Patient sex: M
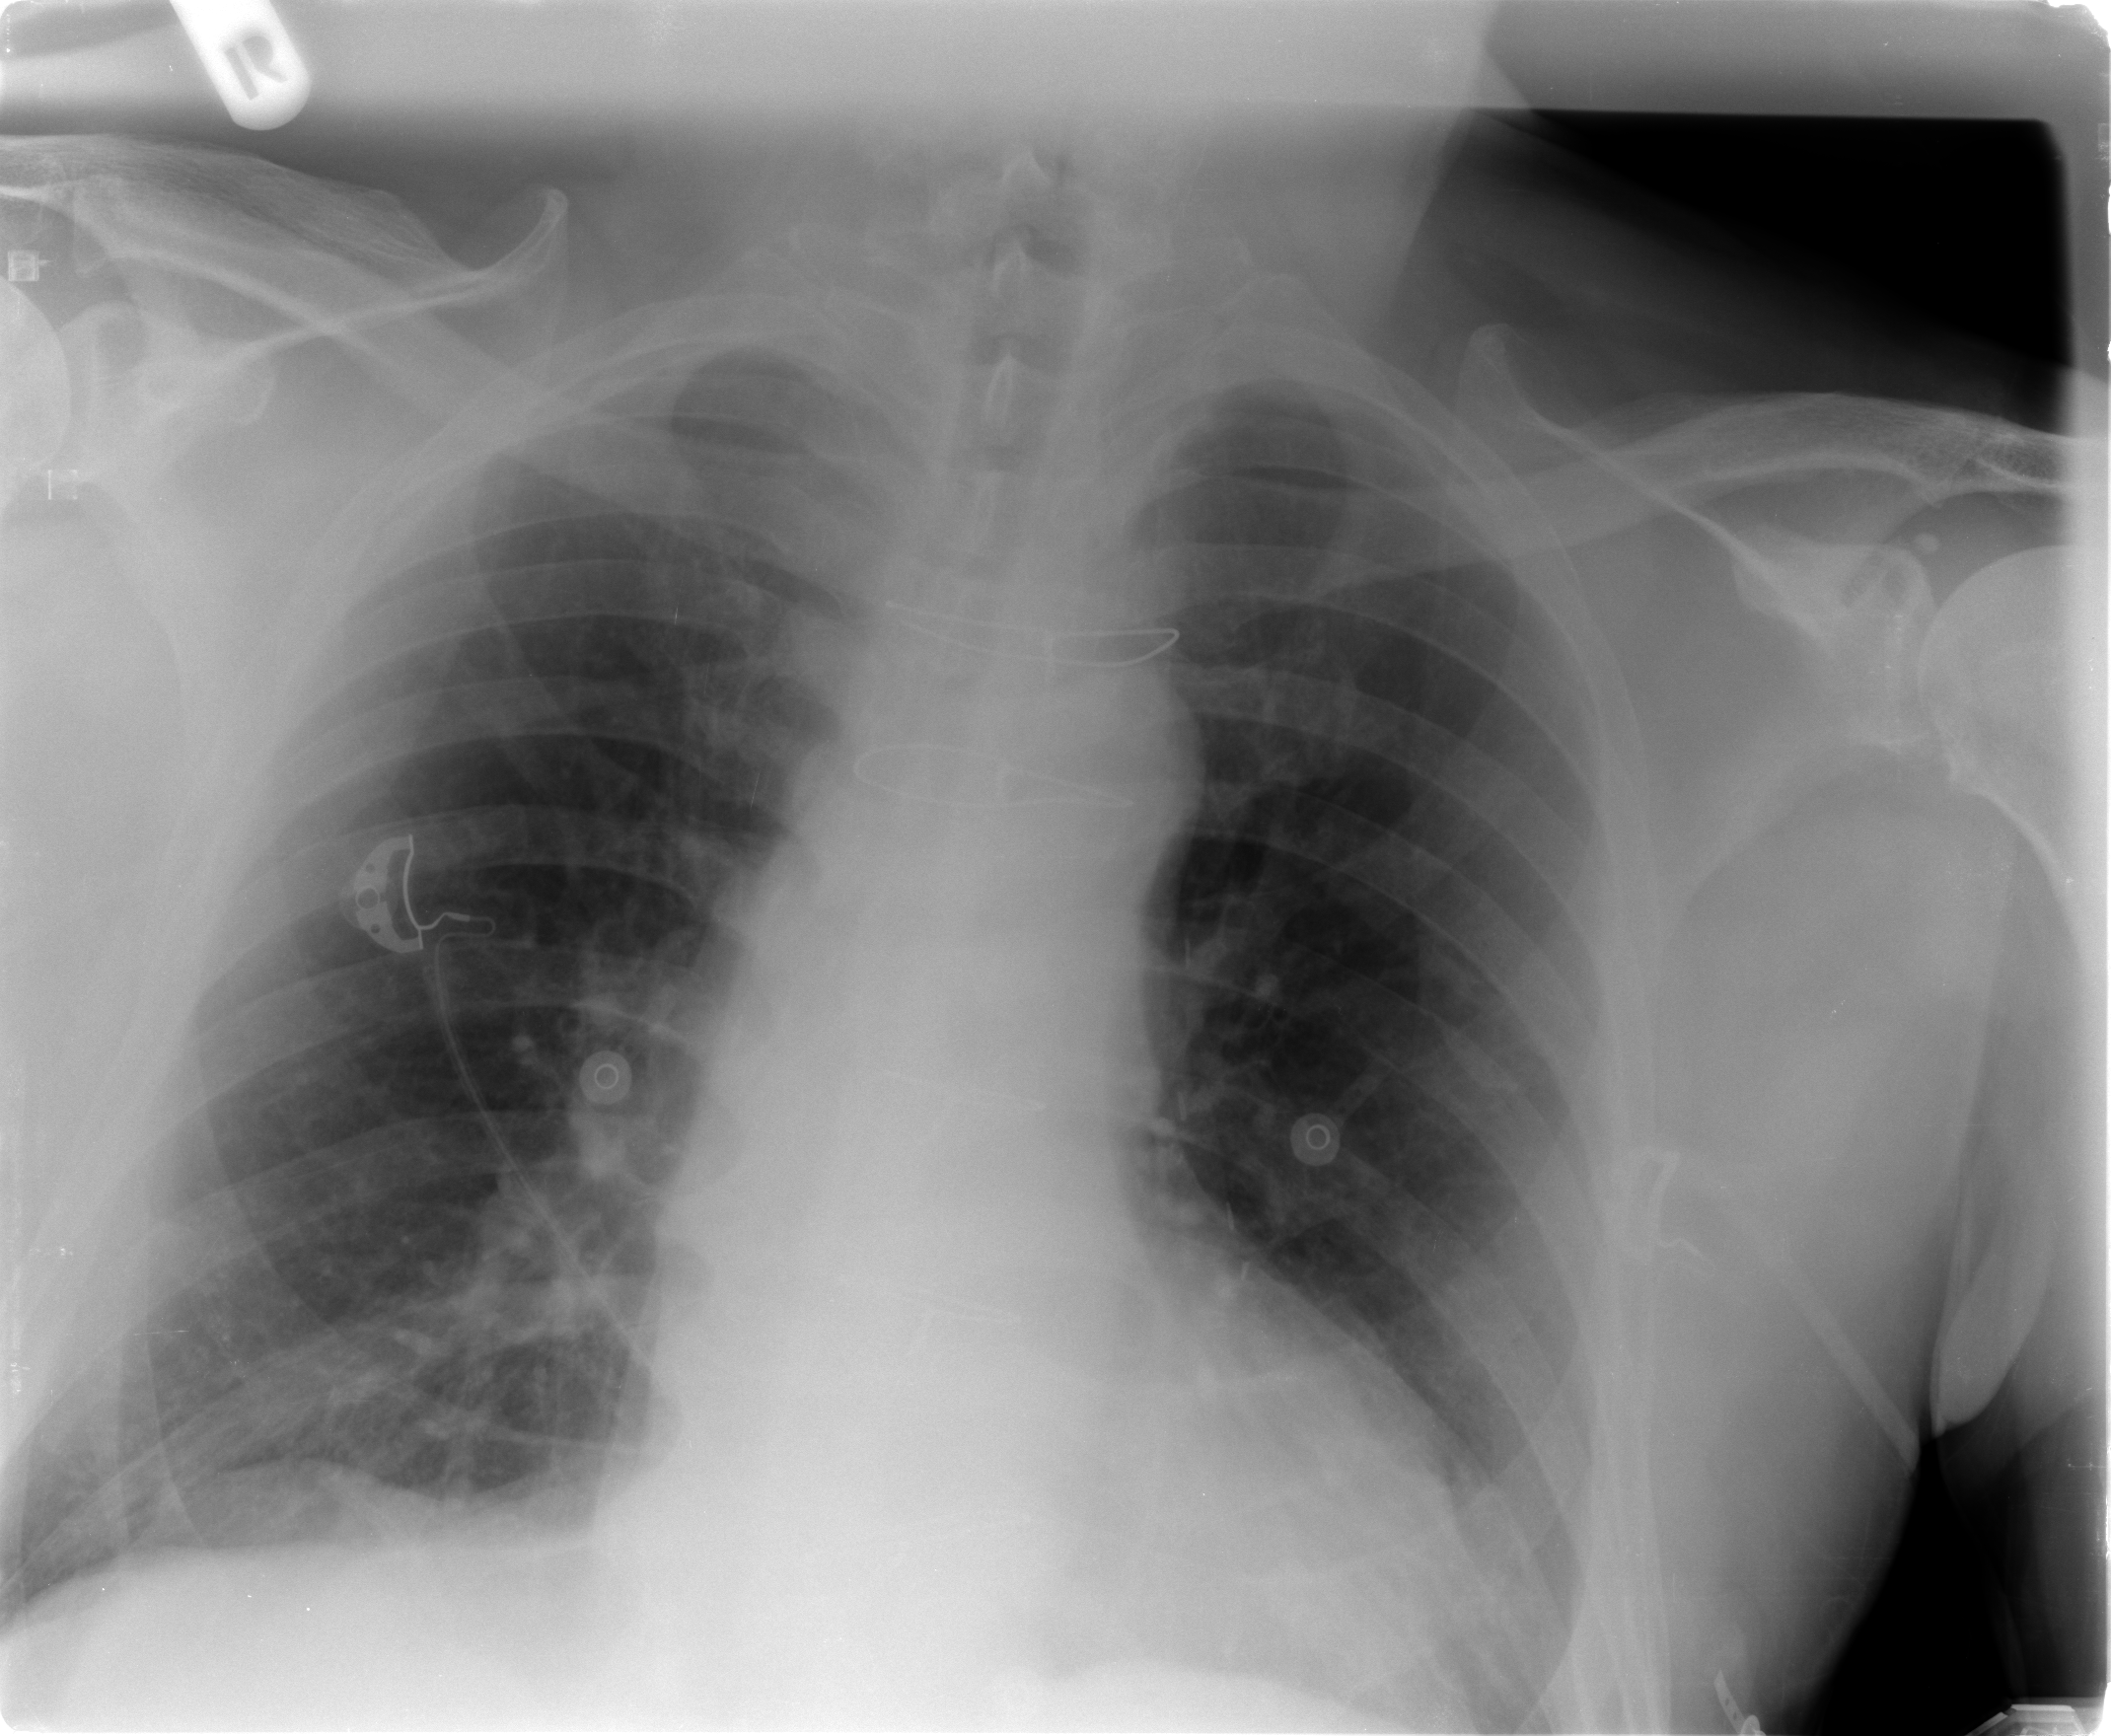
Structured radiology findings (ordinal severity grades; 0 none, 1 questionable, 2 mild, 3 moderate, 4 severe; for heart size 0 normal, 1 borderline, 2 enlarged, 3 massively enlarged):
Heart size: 2
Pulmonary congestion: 0
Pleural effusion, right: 0
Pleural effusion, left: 0
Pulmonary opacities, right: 0
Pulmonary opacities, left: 0
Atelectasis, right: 2
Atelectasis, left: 1